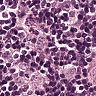
Metastatic tissue present: no